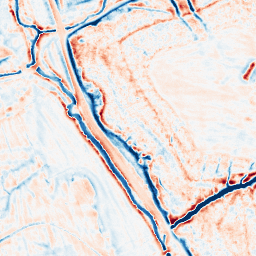
Category: edge_preserving
Decomposition family: bilateral
Decomposition parameters: d: 15
sigma_color: 50
sigma_space: 25
Upsampling method: bspline
Upsampling parameters: scale: 2
Upsampling scale: 2